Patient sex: F
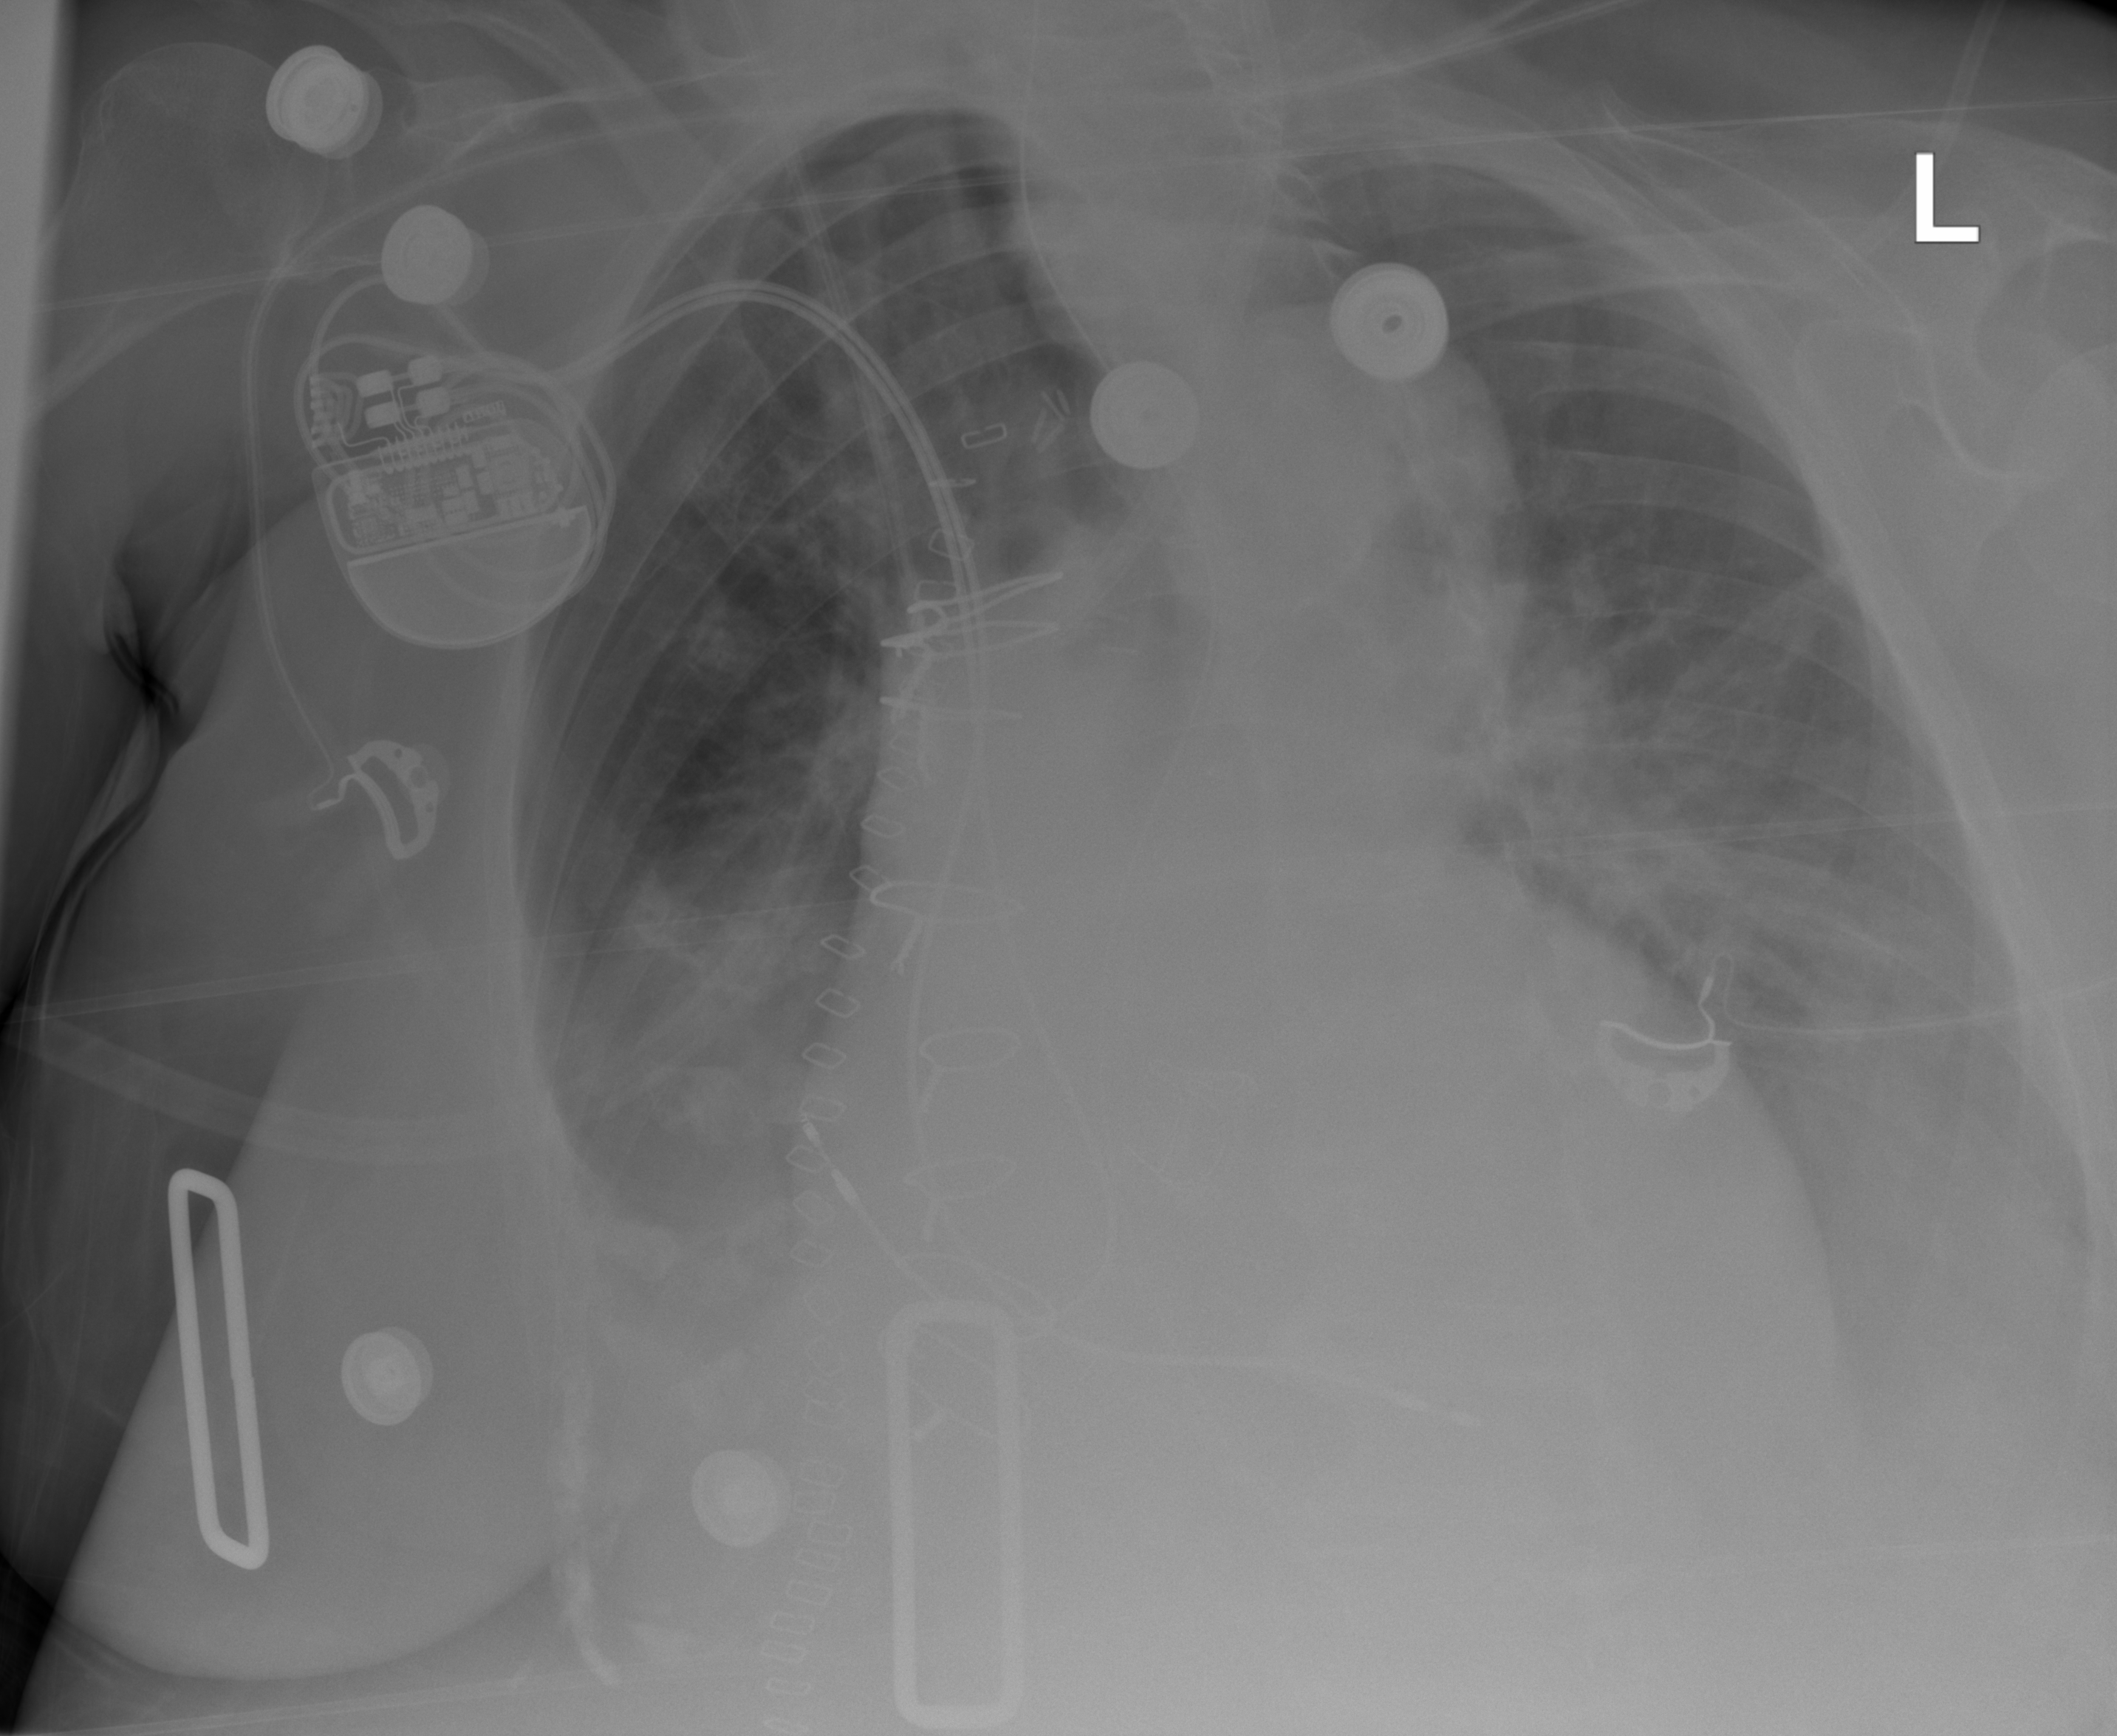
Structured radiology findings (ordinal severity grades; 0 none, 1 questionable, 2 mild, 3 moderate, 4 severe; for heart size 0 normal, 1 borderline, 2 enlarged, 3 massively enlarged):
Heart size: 2
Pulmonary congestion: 2
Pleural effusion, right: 2
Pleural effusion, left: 3
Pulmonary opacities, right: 2
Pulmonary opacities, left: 2
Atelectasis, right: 2
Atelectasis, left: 2